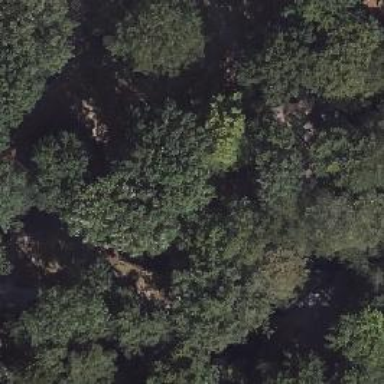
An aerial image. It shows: Park with broadleaved deciduous trees.